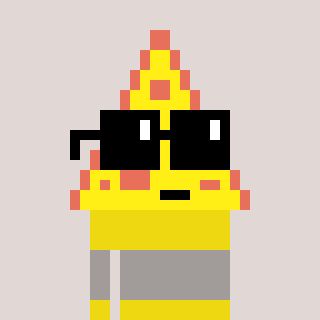
a pixel art character with square black sunglasses, a pizza-shaped head and a yellow-colored body on a warm background